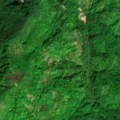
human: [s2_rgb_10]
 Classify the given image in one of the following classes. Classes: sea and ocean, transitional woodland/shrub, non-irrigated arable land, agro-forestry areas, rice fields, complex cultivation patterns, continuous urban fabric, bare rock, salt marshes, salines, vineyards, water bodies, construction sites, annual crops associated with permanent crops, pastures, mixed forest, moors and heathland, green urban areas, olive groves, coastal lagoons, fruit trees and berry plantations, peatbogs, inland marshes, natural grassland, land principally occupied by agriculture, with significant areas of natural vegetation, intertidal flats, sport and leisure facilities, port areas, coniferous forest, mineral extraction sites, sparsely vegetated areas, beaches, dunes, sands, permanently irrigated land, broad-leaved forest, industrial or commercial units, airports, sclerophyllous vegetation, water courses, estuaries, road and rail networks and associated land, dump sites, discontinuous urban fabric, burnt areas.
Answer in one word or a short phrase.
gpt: land principally occupied by agriculture, with significant areas of natural vegetation, broad-leaved forest, transitional woodland/shrub